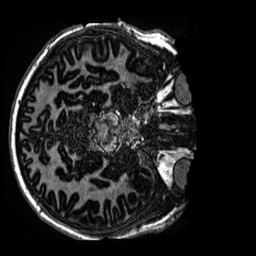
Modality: MP2RAGE
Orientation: axial
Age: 13
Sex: male
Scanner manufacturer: siemens
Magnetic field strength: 3 T
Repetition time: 4 s
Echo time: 0.00299 s